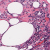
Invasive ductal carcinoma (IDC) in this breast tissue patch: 0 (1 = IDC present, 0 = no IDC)